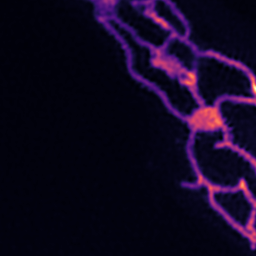
Label: Super-resolution ER image